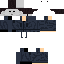
A male skeleton skin with dark skin, wearing brown long hair dressed in a blue hoodie and black pants, featuring a closed mouth.